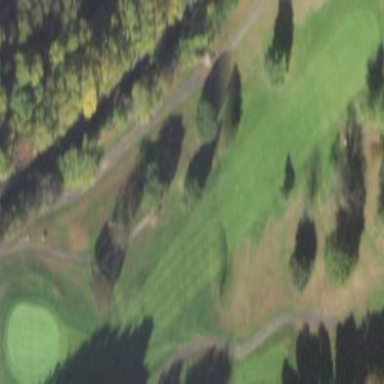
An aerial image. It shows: Grassy area designated as golf fairway.